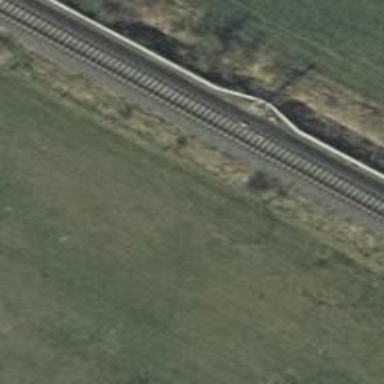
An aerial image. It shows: Light signal at railway crossing.